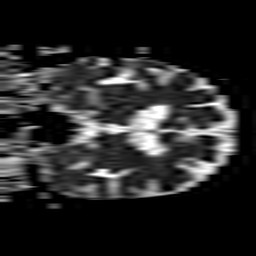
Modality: ADC
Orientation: coronal
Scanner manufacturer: philips
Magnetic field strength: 1.5 T
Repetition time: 3.4 s
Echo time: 0.06922 s